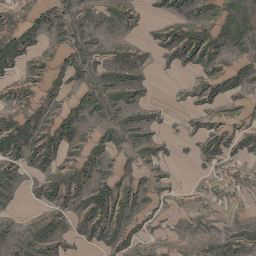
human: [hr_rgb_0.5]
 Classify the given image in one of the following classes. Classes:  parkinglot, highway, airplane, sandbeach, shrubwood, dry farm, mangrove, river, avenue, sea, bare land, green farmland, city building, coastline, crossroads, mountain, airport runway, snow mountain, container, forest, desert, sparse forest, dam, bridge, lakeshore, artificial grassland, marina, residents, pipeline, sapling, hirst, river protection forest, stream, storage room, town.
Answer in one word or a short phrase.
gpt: mountain